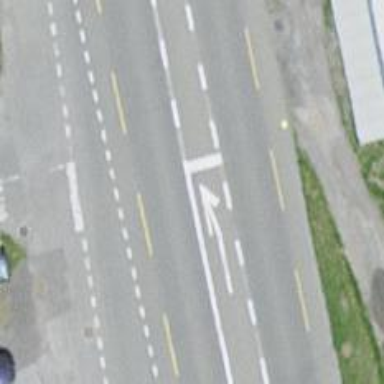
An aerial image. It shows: Primary highway with designated cycle lane.